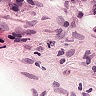
Metastatic tissue present: no